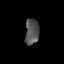
Tissue: lung
Cell type: Epithelial cells
Senescence score: 0.1947
Nuclear area (px): 350
Mean DAPI intensity: 83.371